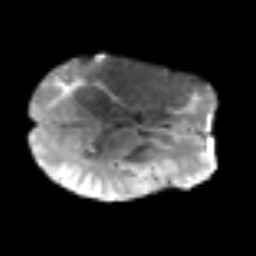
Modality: T2w
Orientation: axial
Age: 40
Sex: male
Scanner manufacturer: siemens
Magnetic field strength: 3 T
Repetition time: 3.2 s
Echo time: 0.081 s